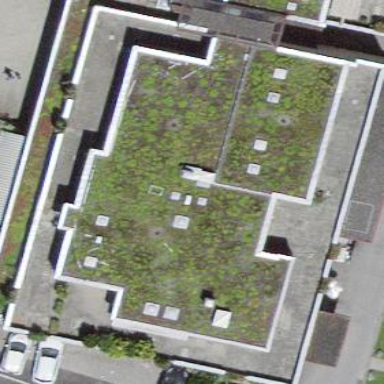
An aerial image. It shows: Flat-roofed building.